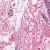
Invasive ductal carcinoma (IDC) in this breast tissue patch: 0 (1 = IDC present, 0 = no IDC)